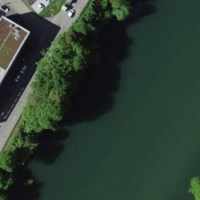
EUNIS habitat code: 15
Species observed at this site:
Phalacrocorax carbo